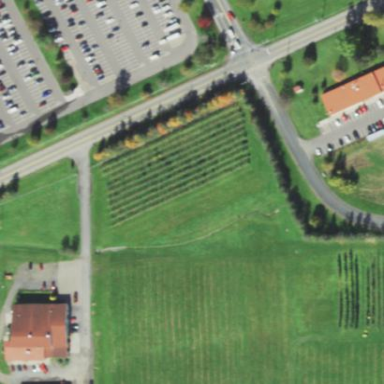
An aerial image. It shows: Orchard.